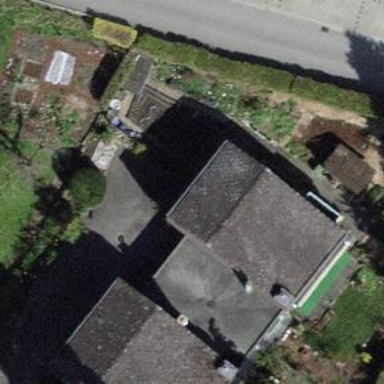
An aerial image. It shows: Building with tile roof.